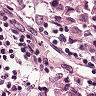
Metastatic tissue present: yes